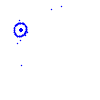
Particle: proton